Aerial crown-view tile of a tropical tree (Barro Colorado Island, Panama), acquired 20240716:
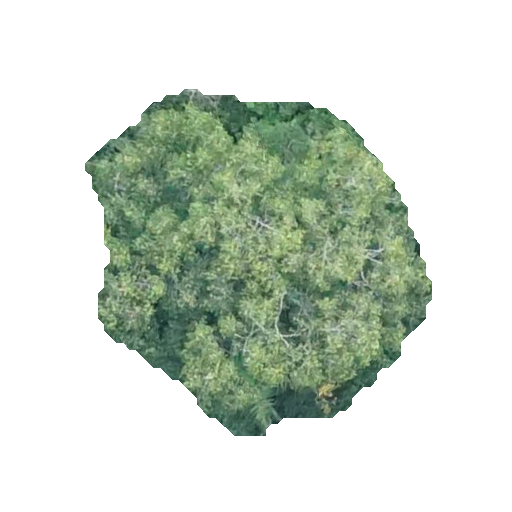
Species: Guatteria lucens
GBIF accepted scientific name: Guatteria lucens
Crown area: 133.69 m²